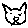
Label: cat